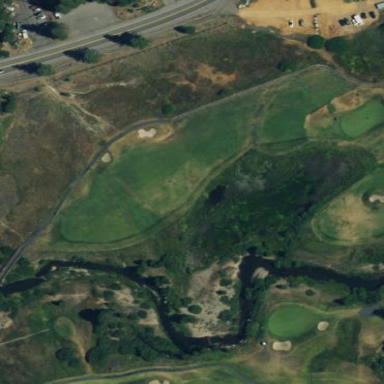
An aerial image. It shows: Water hazard in golf course. The hazard is natural water feature.